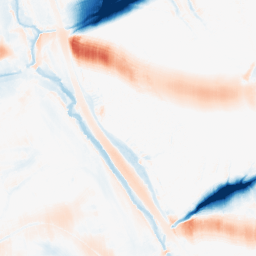
Category: morphological
Decomposition family: morphological_ellipse
Decomposition parameters: operation: average
width: 50
height: 20
Upsampling method: bicubic
Upsampling parameters: scale: 2
Upsampling scale: 2